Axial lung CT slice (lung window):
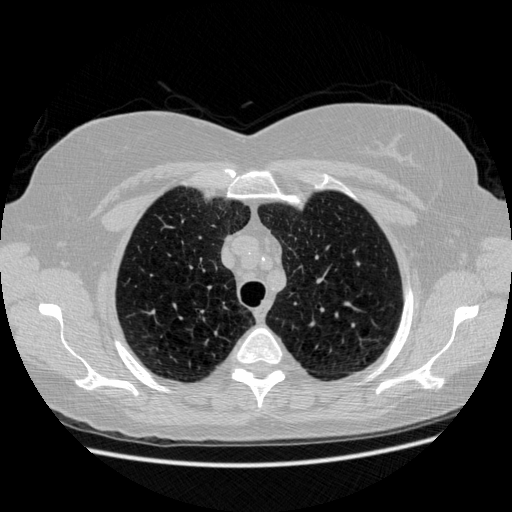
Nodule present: no